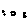
Label: circle